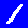
Digit: 1